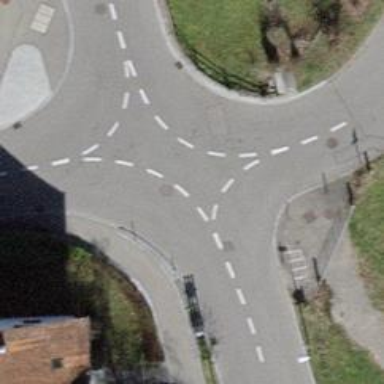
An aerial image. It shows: Traffic calming table.